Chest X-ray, AP view. Patient: 65 years old, sex F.
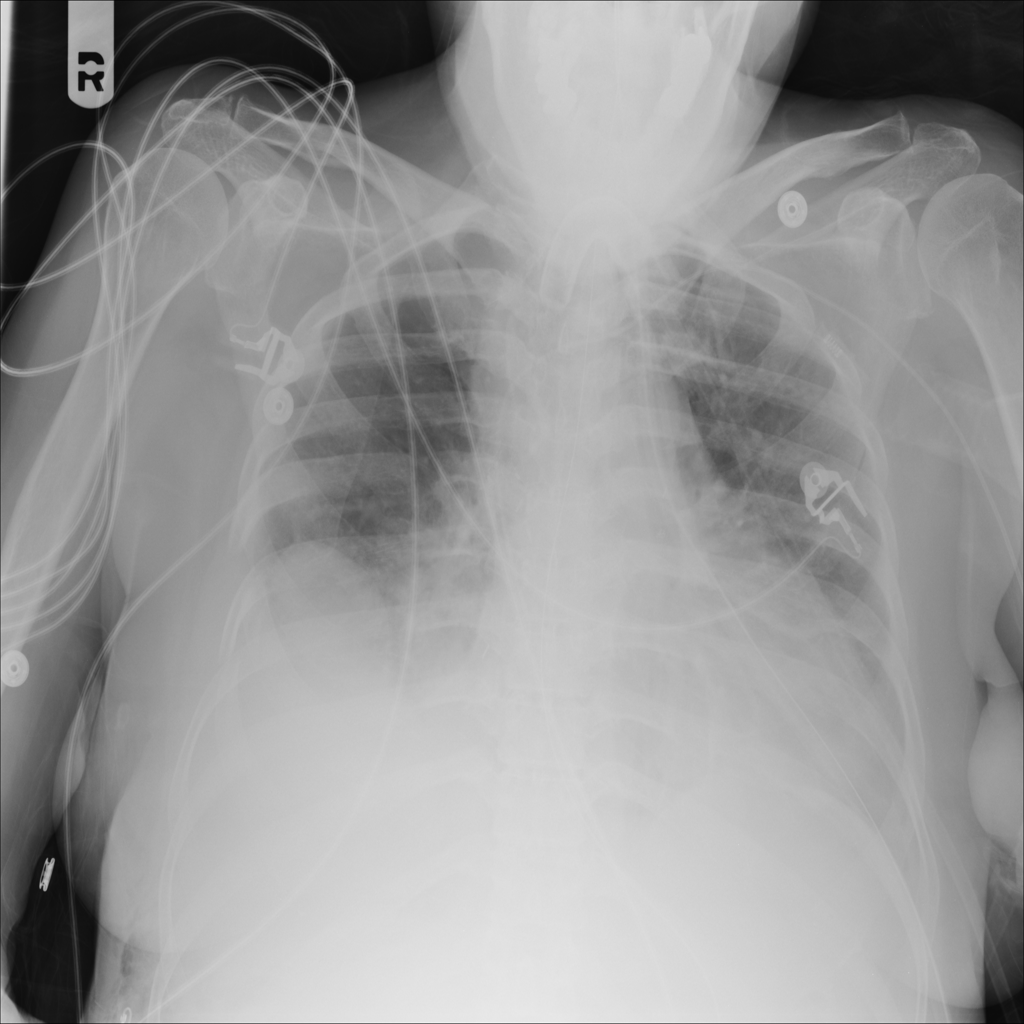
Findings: Emphysema, Infiltration